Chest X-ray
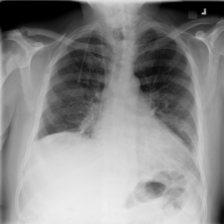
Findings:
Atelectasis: negative
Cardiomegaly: negative
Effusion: negative
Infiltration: negative
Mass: negative
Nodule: negative
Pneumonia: negative
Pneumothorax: negative
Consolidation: negative
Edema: negative
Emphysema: negative
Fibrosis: negative
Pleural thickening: negative
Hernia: negative